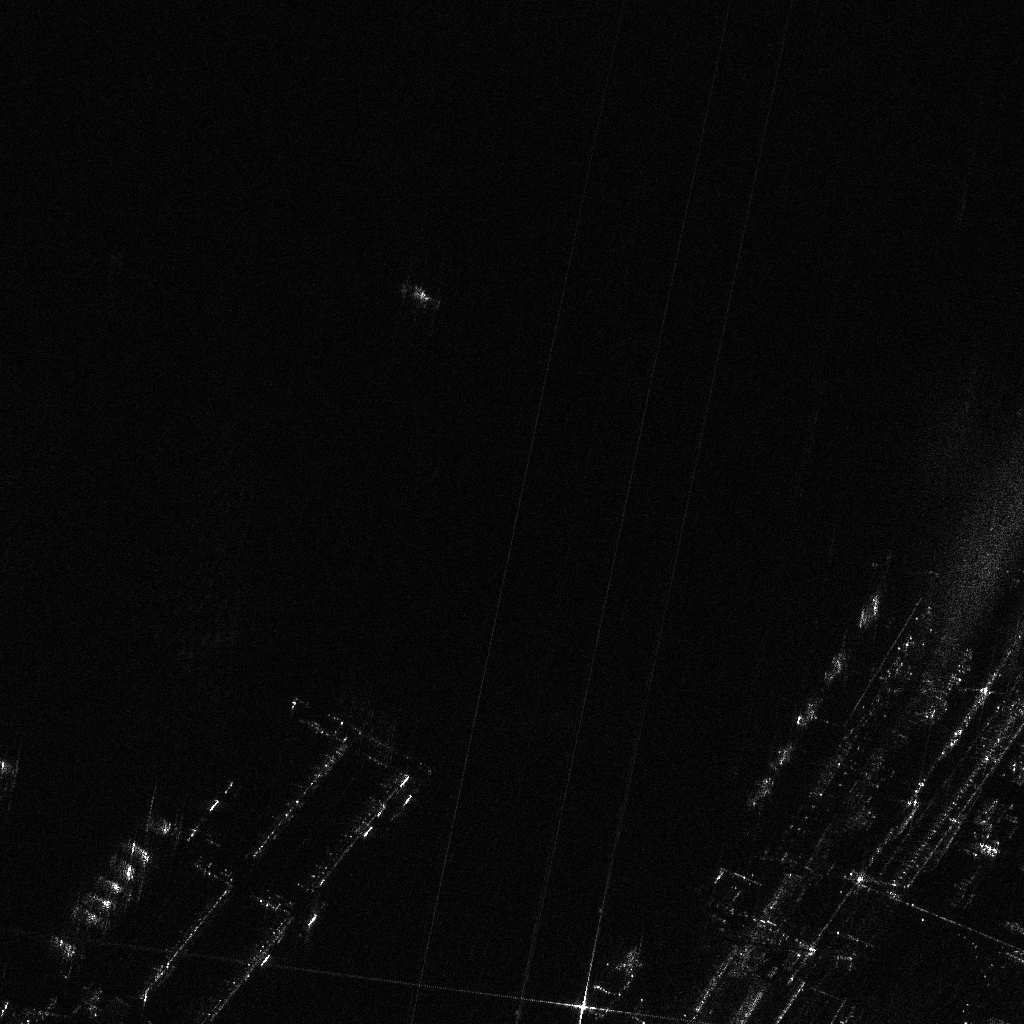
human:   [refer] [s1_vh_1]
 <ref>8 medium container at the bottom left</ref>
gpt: <box>[[5, 91, 7, 92, 36], [7, 88, 9, 90, 36], [8, 87, 10, 88, 36], [9, 85, 11, 86, 36], [10, 83, 13, 85, 34], [11, 82, 14, 83, 36], [13, 79, 17, 81, 34], [10, 83, 13, 85, 35]]</box>

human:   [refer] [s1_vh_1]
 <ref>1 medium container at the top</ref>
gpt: <box>[[39, 27, 43, 29, 34]]</box>

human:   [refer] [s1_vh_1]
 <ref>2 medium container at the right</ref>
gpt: <box>[[83, 58, 85, 61, 32], [80, 63, 82, 67, 33]]</box>

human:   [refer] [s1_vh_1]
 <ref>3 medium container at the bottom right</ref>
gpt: <box>[[77, 68, 79, 71, 32], [75, 72, 77, 75, 32], [73, 75, 75, 78, 30]]</box>